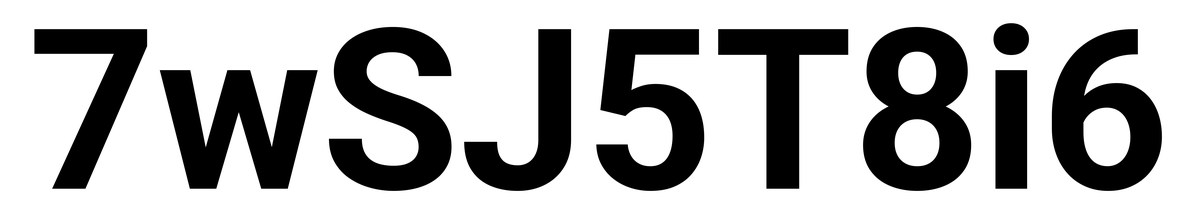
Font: Roboto_Bold